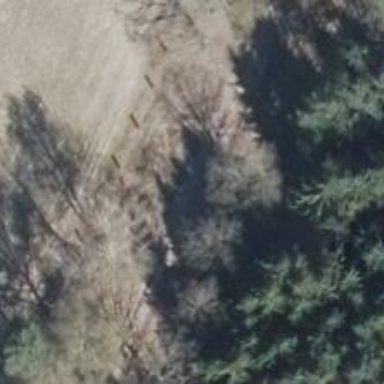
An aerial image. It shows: Row of trees in natural setting.